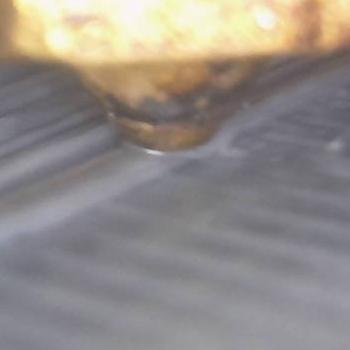
Flow rate: 178%